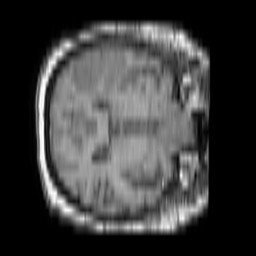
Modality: T1w
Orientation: axial
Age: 60
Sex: female
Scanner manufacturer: philips
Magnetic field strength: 1.5 T
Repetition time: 0.1869 s
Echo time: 0.00186 s